Aerial crown-view tile of a tropical tree (Barro Colorado Island, Panama), acquired 20250317:
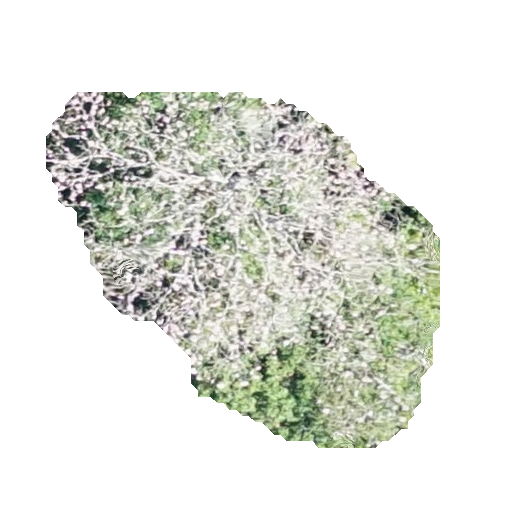
Species: Tabebuia rosea
GBIF accepted scientific name: Tabebuia rosea
Crown area: 143.4 m²